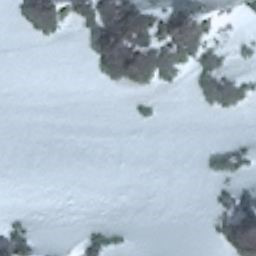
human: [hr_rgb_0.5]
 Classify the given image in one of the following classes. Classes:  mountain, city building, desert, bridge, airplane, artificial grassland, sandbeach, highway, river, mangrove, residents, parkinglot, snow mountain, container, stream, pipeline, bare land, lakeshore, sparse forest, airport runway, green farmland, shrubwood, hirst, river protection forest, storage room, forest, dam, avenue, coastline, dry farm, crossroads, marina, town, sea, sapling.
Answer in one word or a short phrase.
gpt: snow mountain